Question: I have to make a shell script with gnuplot to generate a data usage of my interface wlan0. Here's what I've tried :
==> for gnuplot :
'''
set title "Data usage over the current hour"
unset multiplot
set xdata time
set style data lines
set term png
set timefmt '"%M:%S"'
set xrange ['"00:00"':'"59:59"']
set xlabel "Time"
set ylabel "Traffic"
set autoscale y
set output "datausage.png"
plot "monitor.dat" using 1:2 t "RX" w lines, "monitor.dat" using 1:3 t "TX" w lines
'''
==> and this is my shell :
'''
#!/bin/bash
interface=$1
mkdir -p /tmp/netiface
while true;
do
recus='ifconfig $interface | awk -F":" 'NR == 8 { print $2}' |awk '{print $2}' | cut -d "(" -f 2'
transmis='ifconfig $interface | awk -F":" 'NR == 8 { print $3}' |awk '{print $2}' | cut -d "(" -f 2'
date='date +%M:%S'
echo -e "$date $recus $transmis">>/tmp/netiface/monitor.dat
sleep 1
done
'''
===> monitor.dat
'''
08:18 823.6 121.4
08:19 823.6 121.4
08:20 823.6 121.4
08:21 823.6 121.4
08:22 823.7 121.5
08:23 824.3 121.5
08:24 824.6 121.5
08:25 824.6 121.5
08:26 824.6 121.5
08:27 824.6 121.5
08:28 824.6 121.5
08:29 824.6 121.5
08:30 824.6 121.5
08:31 824.6 121.5
08:32 824.6 121.5
'''
but when I execute all of this, I get the following result:

How should I change my script so that my data is plotted correctly?
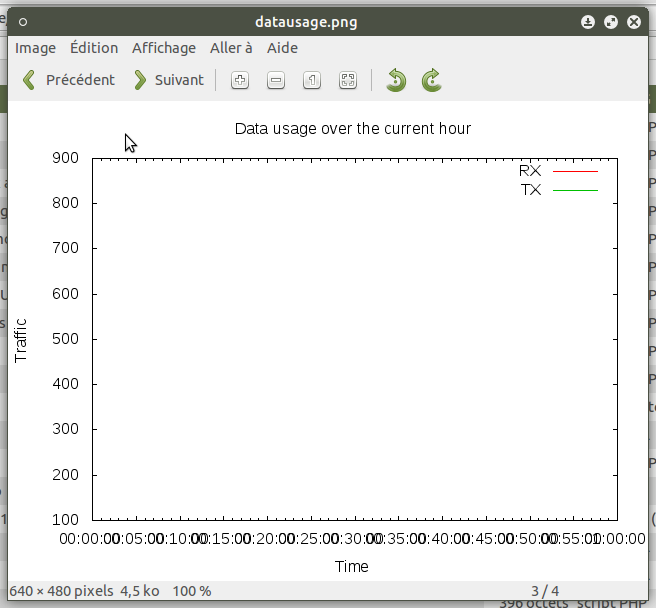
Answer: Have you tried it in the console? I get a warning about an empty x range.
Your xrange is causing problems. It looks like there's some time problem.
Try setting 'set xrange [*:*]' and you'll see the data. Experimenting with range values should tune you in to the right ranges.